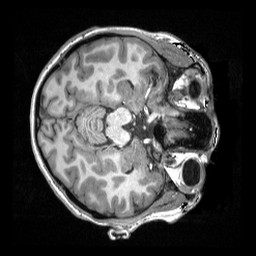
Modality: T1w
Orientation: axial
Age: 23
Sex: female
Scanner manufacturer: siemens
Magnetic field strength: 3 T
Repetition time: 2.3 s
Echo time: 0.00308 s